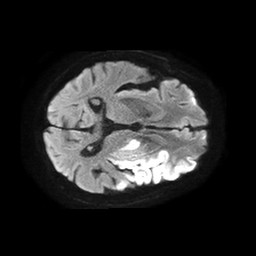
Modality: TRACE
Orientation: axial
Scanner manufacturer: philips
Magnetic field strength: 1.5 T
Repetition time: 4.6 s
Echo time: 0.08631 s